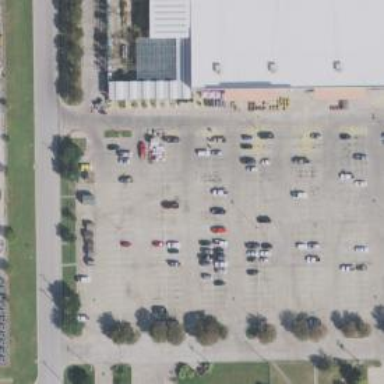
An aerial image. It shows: Parking space is available.